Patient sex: F
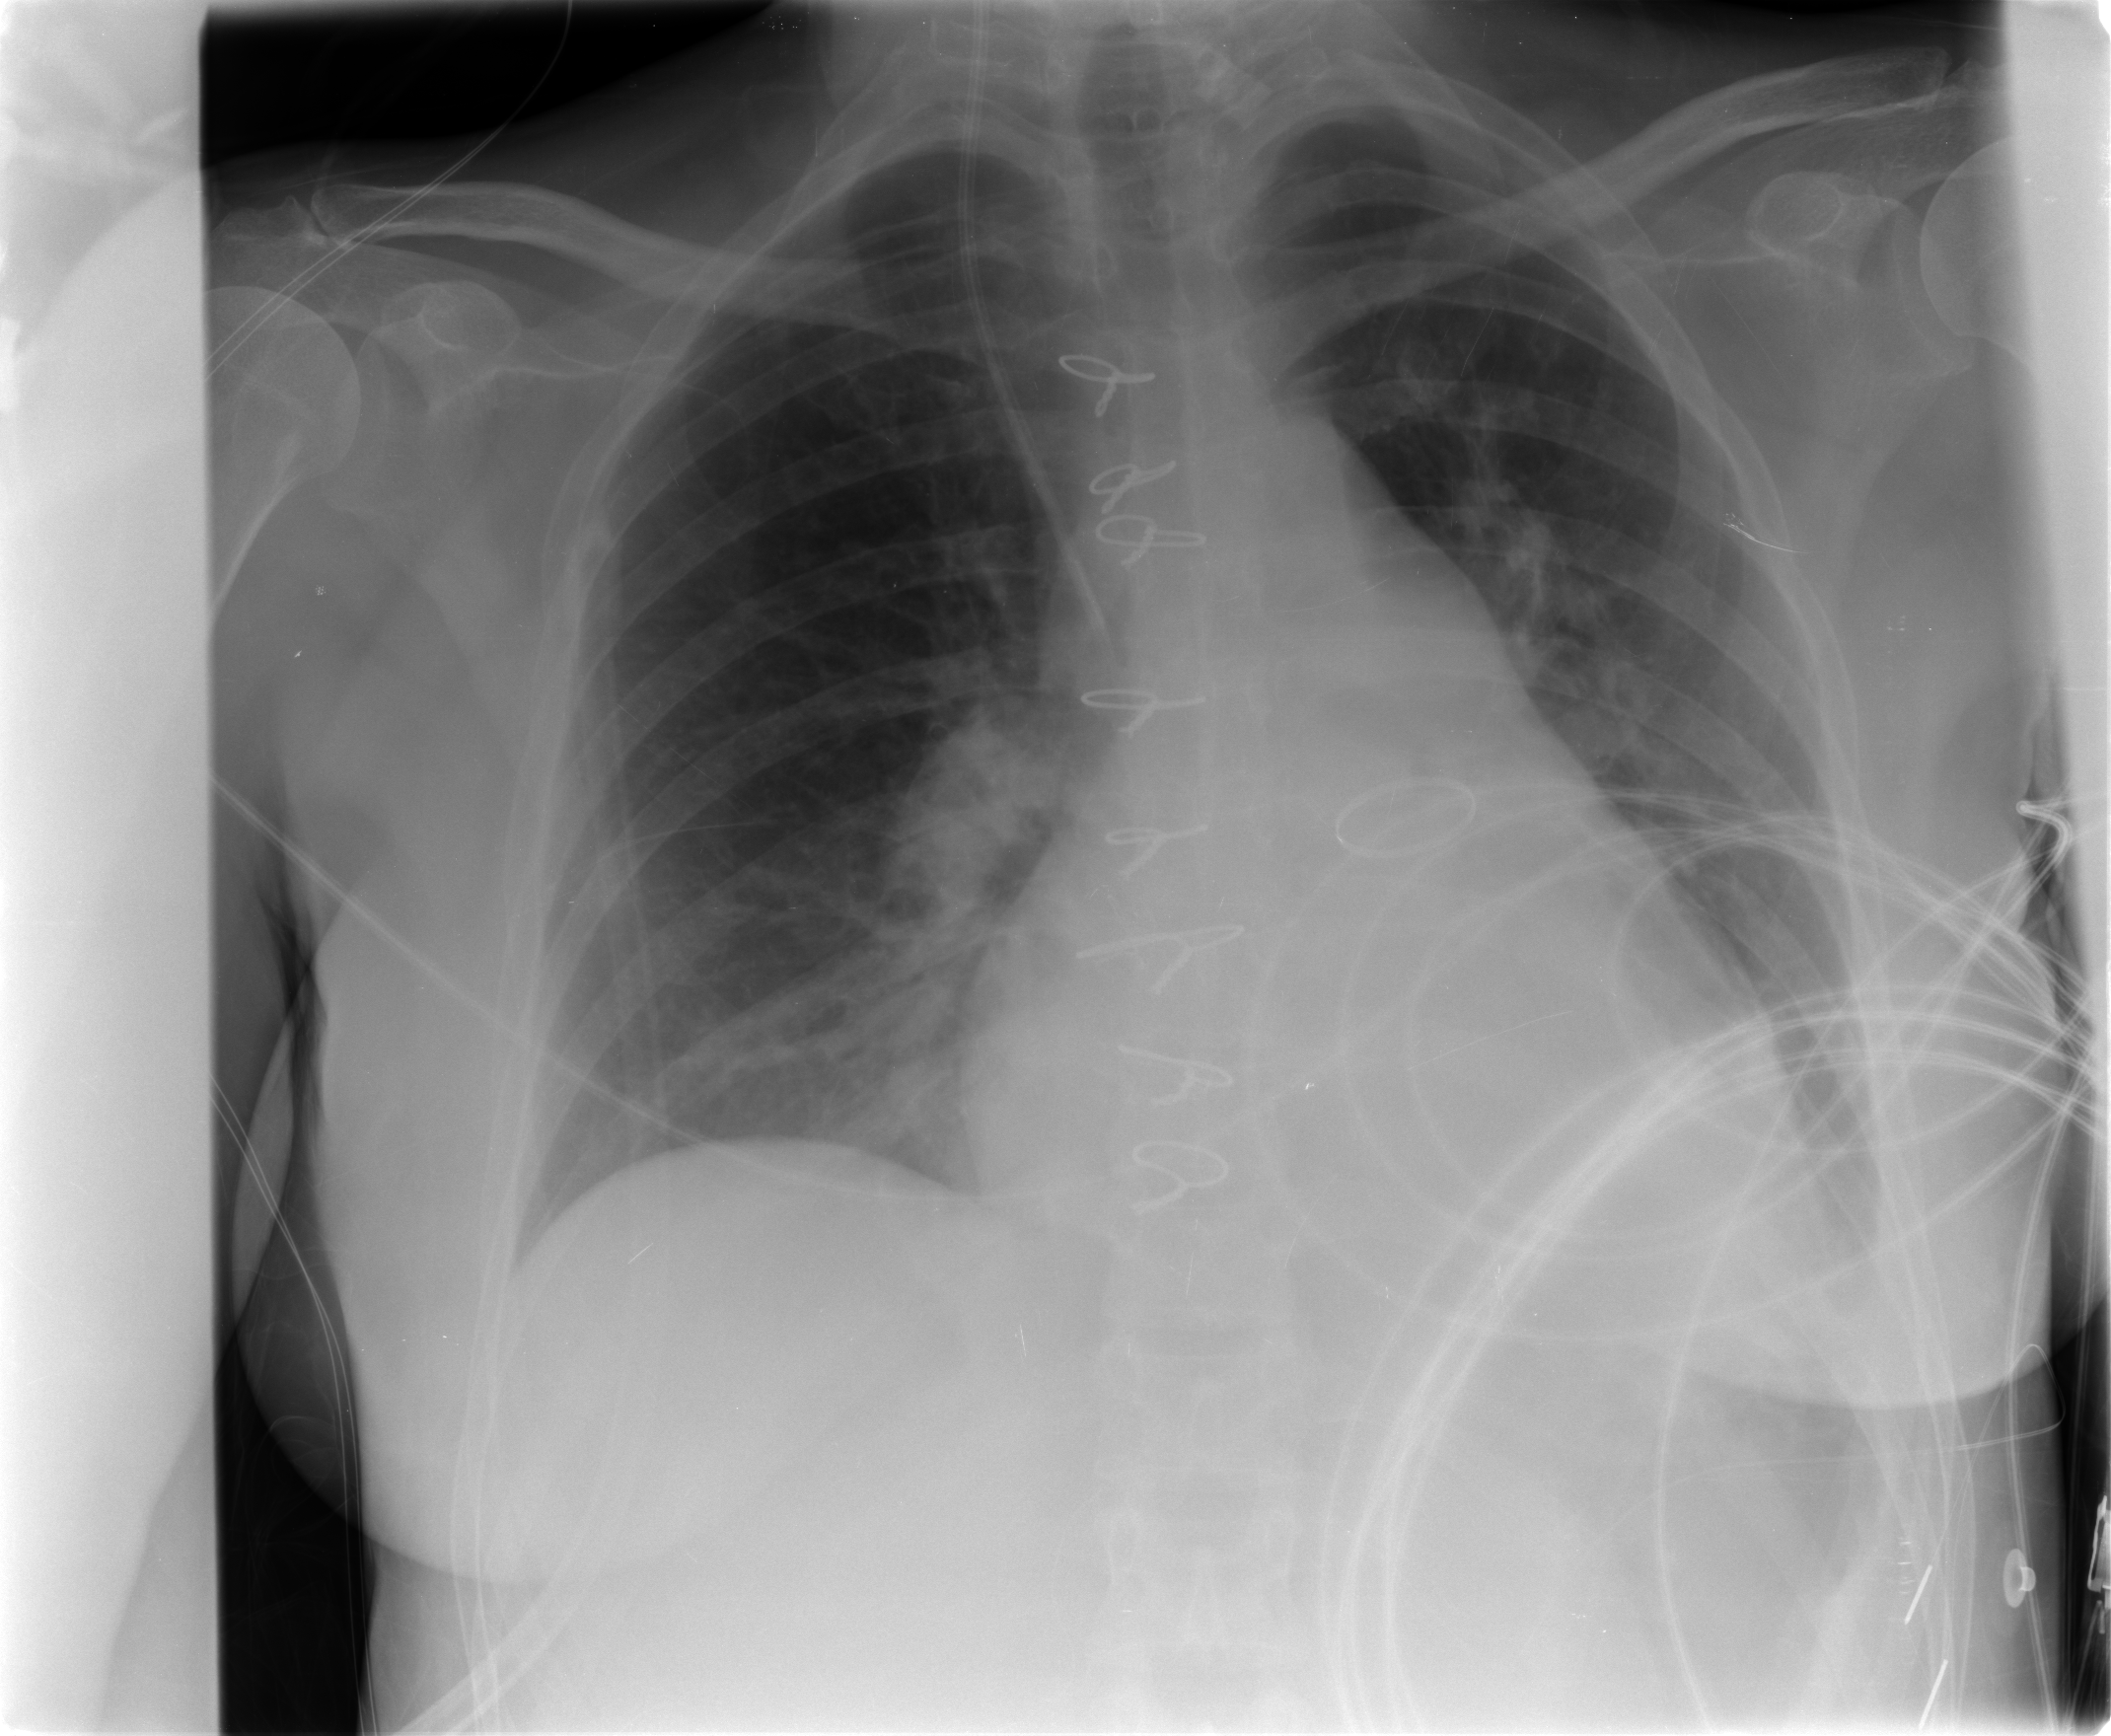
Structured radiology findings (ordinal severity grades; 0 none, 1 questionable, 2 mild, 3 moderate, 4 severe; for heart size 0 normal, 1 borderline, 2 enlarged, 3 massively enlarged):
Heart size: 2
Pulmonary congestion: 0
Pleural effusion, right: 0
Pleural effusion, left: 1
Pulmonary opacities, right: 0
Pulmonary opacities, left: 0
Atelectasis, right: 1
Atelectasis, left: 1